Question: I'm developing question paper application.

Once I type a question and hit the "+" button, the question goes to the question paper array and counter increased by one.
The problem is after I hit the "+" button, then also the question which I have entered previously is still in the fields of the UI.
What I want is a method to clear those previous question data in UI.
This is something similar to reset button function.
'''
<template>
<div>
<div class="container" v-if="counter<=5">
<h2>Question {{counter}}</h2><hr>
<textarea rows="7" cols="75" v-model="question"></textarea><br><br>
1. Answer <input type="text" v-model="answer1"> <input type="radio" name="q1answer" value="1" v-model="correctAnswer"><br><br>
2. Answer <input type="text" v-model="answer2"> <input type="radio" name="q1answer" value="2" v-model="correctAnswer"><br><br>
3. Answer <input type="text" v-model="answer3"> <input type="radio" name="q1answer" value="3" v-model="correctAnswer"><br><br>
4. Answer <input type="text" v-model="answer4"> <input type="radio" name="q1answer" value="4" v-model="correctAnswer"><br>
<hr>
Knowledge Area <select v-model="knowledgeArea">
<option value="Maths">Mathematics</option>
<option value="Language">Language Skills</option>
<option value="gk">General Knowledge</option>
<option value="other">Other</option>
</select><br><br>
<button type="button" class="btn" @click="pushToArray" >
<span class="glyphicon glyphicon-plus"></span></button>
</div>
<div v-if="counter>5">
<button type="button" class="btn btn-primary" @click="onSubmit">Save Question Paper</button>
</div>
</div>
</template>
'''
'''
<script>
import axios from 'axios';
var questionPaper = [];
export default {
data () {
return {
question:'',
answer1:'',
answer2:'',
answer3:'',
answer4:'',
correctAnswer:'',
knowledgeArea:'',
counter:1,
show:true
}
},
methods: {
onSubmit () {
},
pushToArray(){
const formData = {
question: this.question,
correctAnswer: this.correctAnswer,
answer1: this.answer1,
answer2: this.answer2,
answer3: this.answer3,
answer4: this.answer4,
knowledgeArea:this.knowledgeArea
}
this.counter++;
questionPaper.push(formData);
}
}
}
</script>
'''
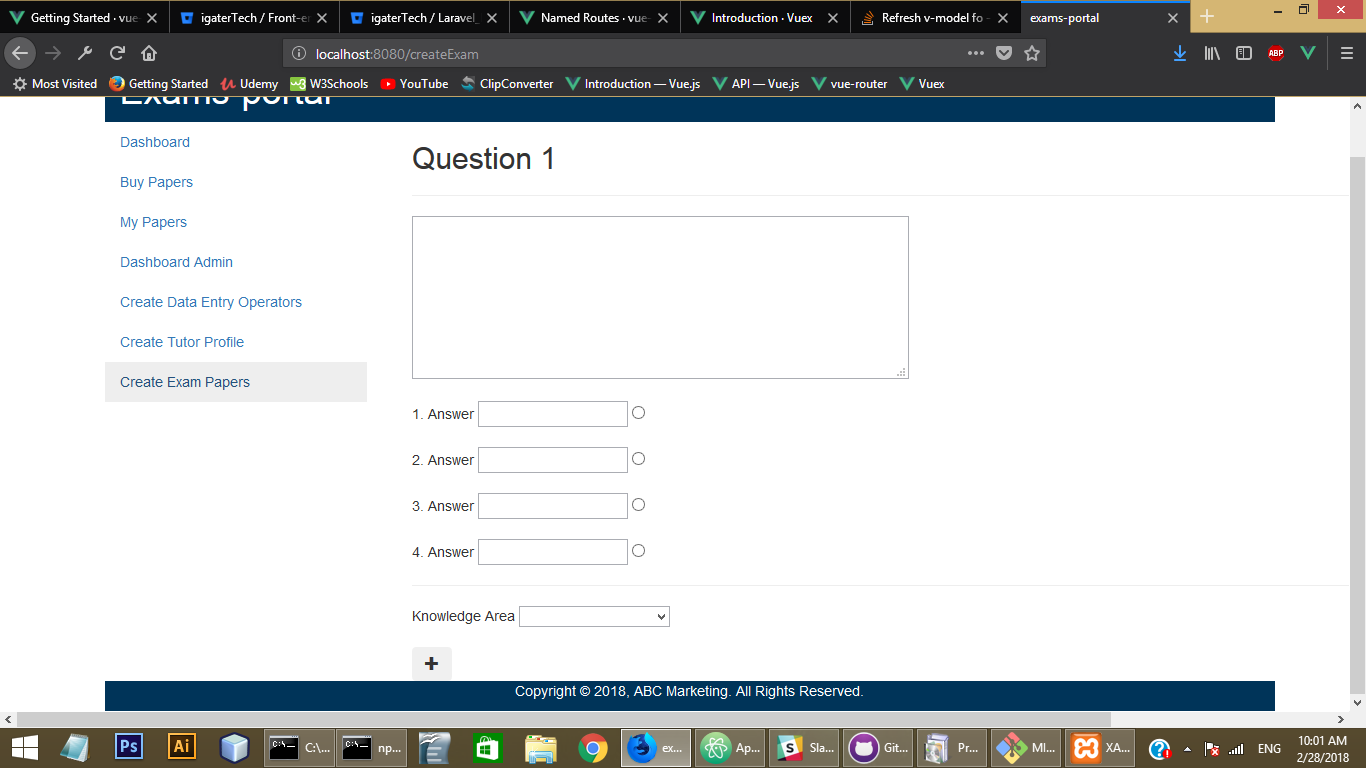
Answer: Create a data variable to use as a reset. For example
'''
const templateData = {
question:'',
answer1:'',
answer2:'',
answer3:'',
answer4:'',
correctAnswer:'',
knowledgeArea:''
}
export default { // ...
'''
use that to set your initial data
'''
data() {
return {
counter: 1,
show: true,
...templateData
}
}
'''
Now you can easily reset your data in the 'pushToArray' method, eg
'''
questionPaper.push(formData);
Object.assign(this, templateData);
'''